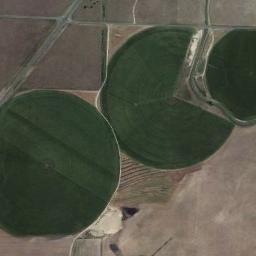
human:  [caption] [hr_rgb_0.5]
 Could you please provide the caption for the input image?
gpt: Round fields are not green .

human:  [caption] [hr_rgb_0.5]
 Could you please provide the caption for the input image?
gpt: A full circle and a semi-circle of green circular farmland .

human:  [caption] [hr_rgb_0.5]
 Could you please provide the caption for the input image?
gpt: Some green circle farmland are in the bare land .

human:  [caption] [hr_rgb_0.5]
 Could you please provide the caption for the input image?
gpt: Two dark green circular farmlands and a dark green fan-shaped farmlands are surrounded by some lands with other vegetation .

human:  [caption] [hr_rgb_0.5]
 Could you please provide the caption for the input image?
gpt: There are three circular farmlands of different sizes side by side .